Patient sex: F
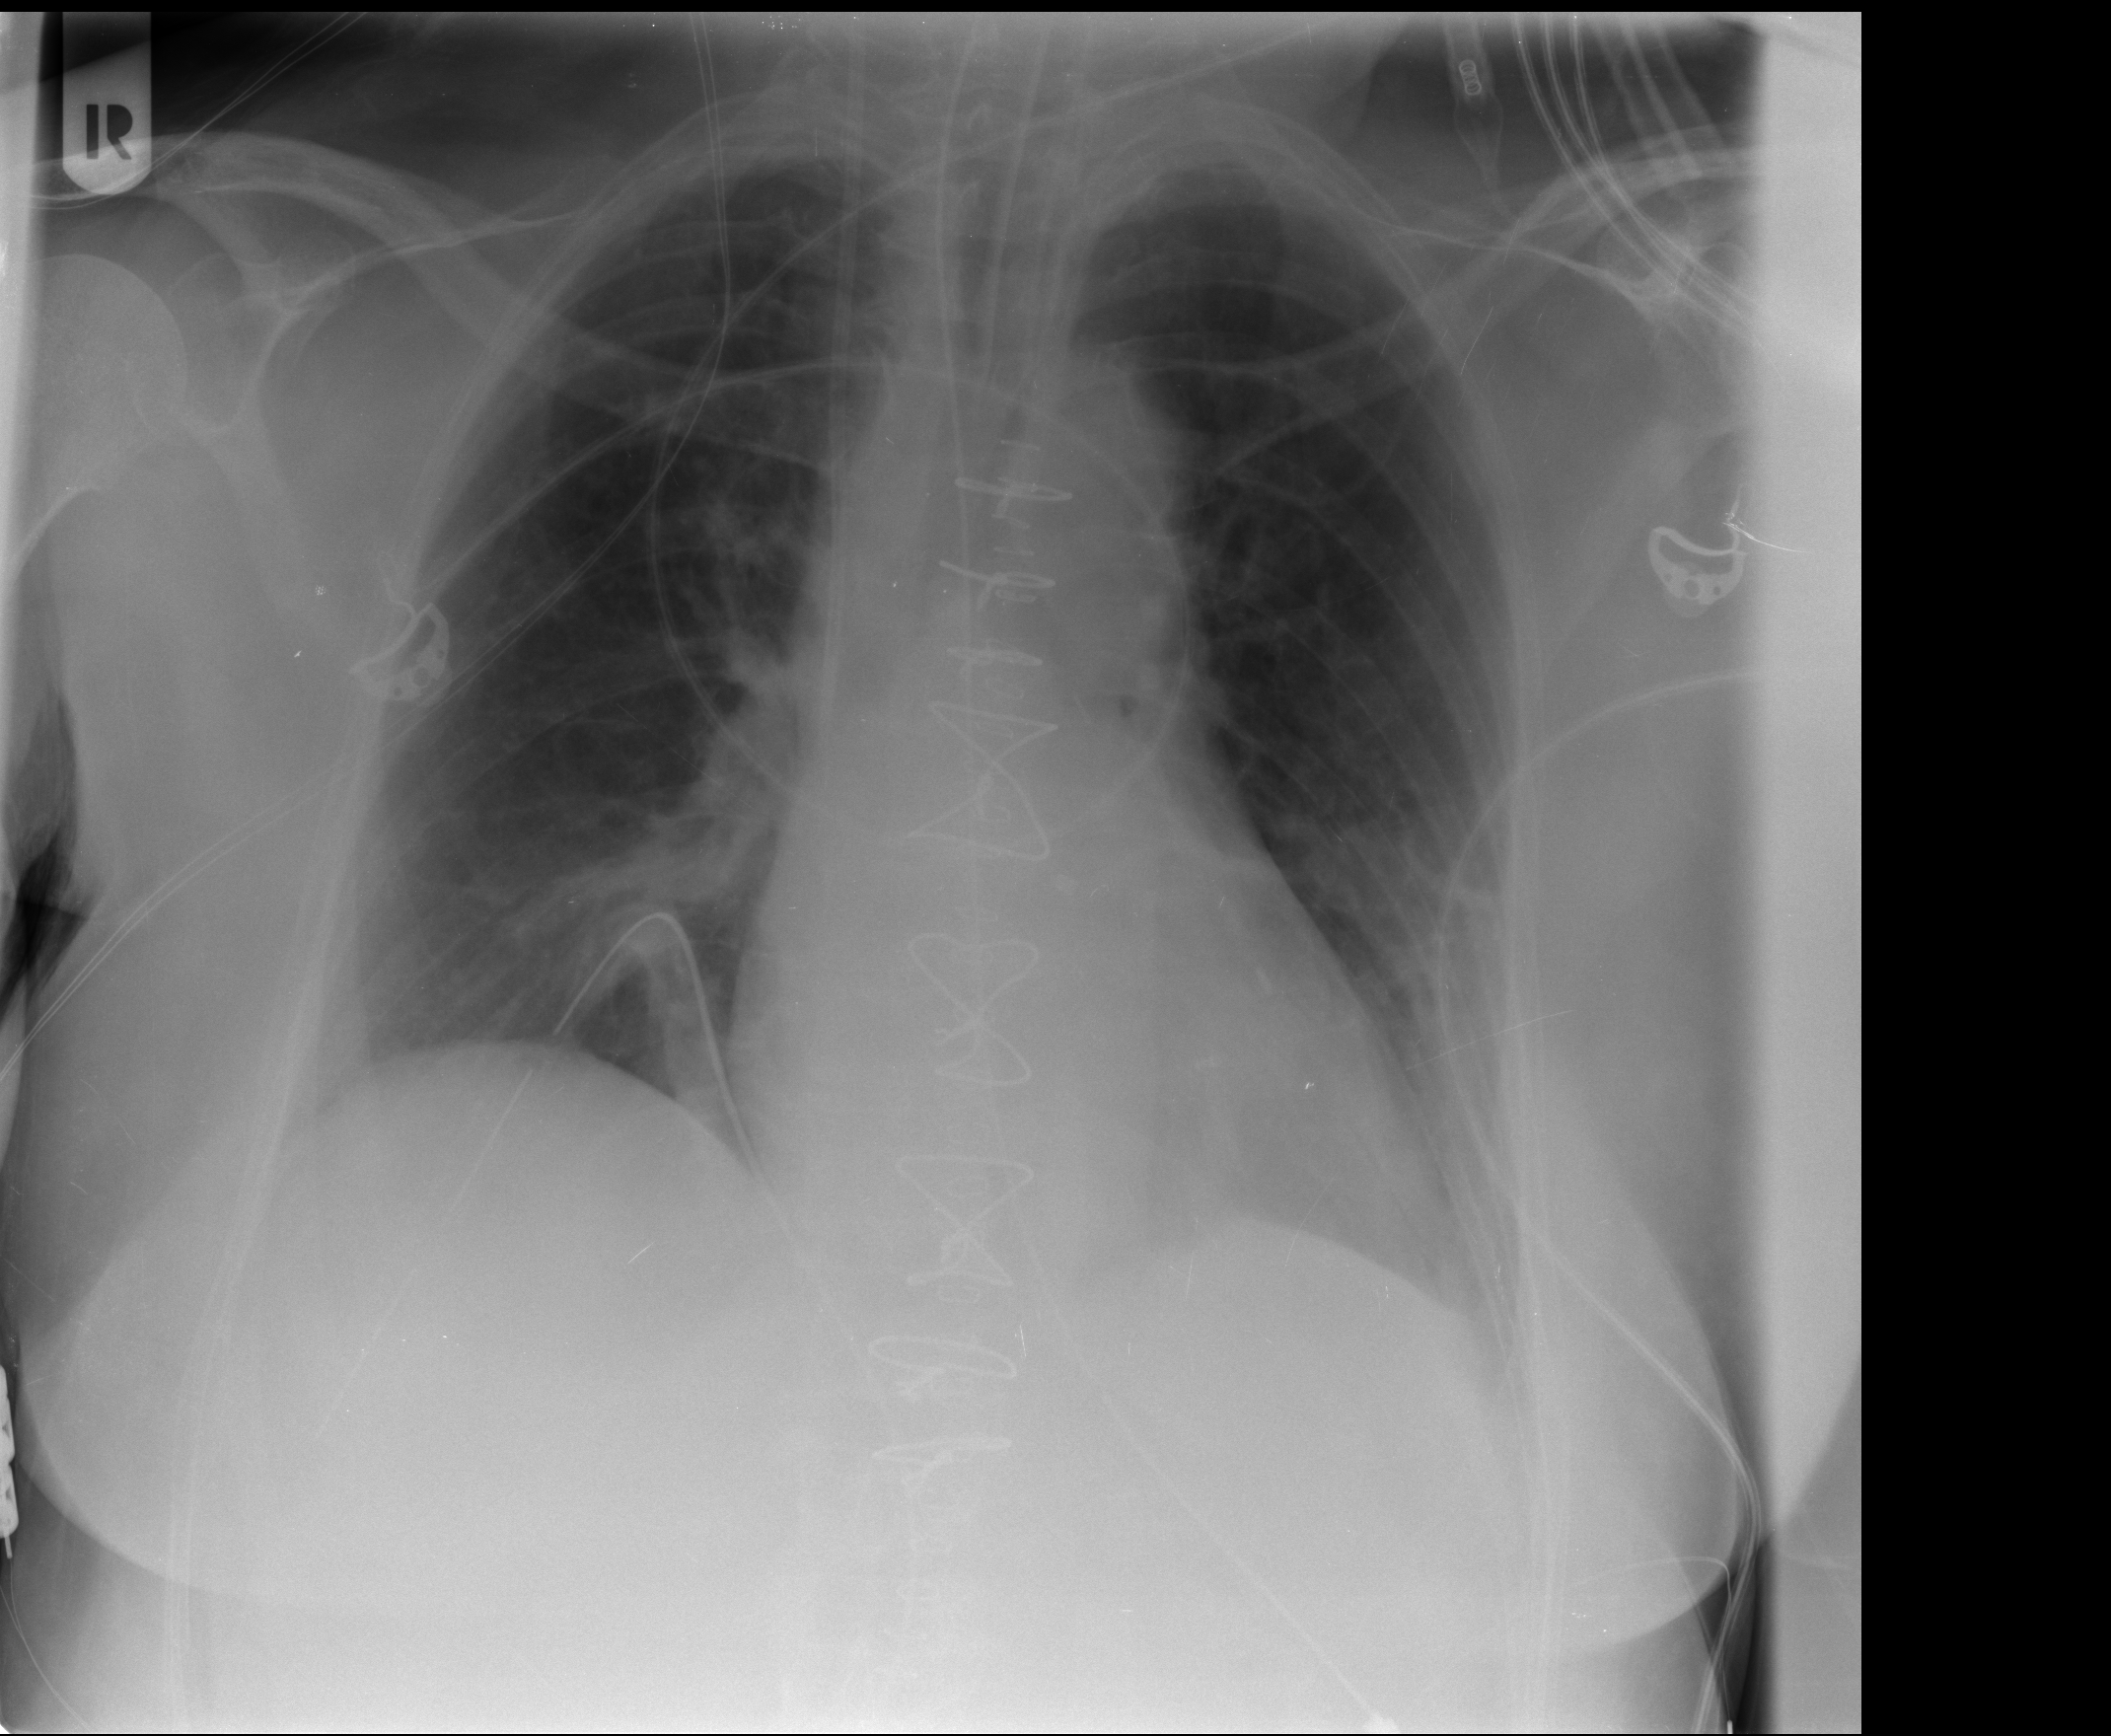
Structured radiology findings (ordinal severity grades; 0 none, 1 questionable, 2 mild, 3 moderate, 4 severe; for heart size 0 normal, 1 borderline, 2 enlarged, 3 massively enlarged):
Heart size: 1
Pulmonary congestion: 2
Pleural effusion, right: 2
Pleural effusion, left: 2
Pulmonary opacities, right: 2
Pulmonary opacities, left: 0
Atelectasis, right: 2
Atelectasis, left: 2